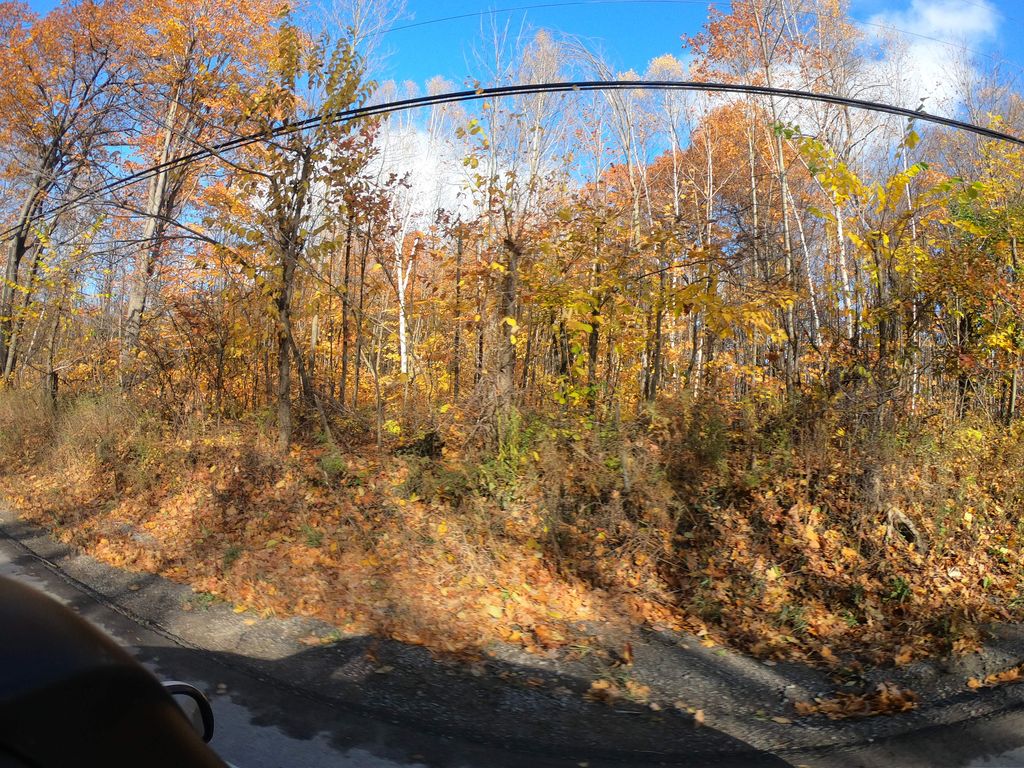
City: ottawa-gatineau